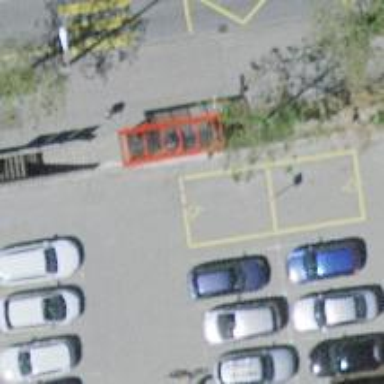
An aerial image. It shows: Public transport shelter.